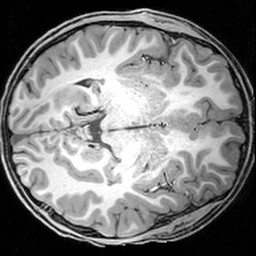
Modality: T1w
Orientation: axial
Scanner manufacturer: siemens
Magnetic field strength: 3 T
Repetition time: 1.9 s
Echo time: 0.00397 s